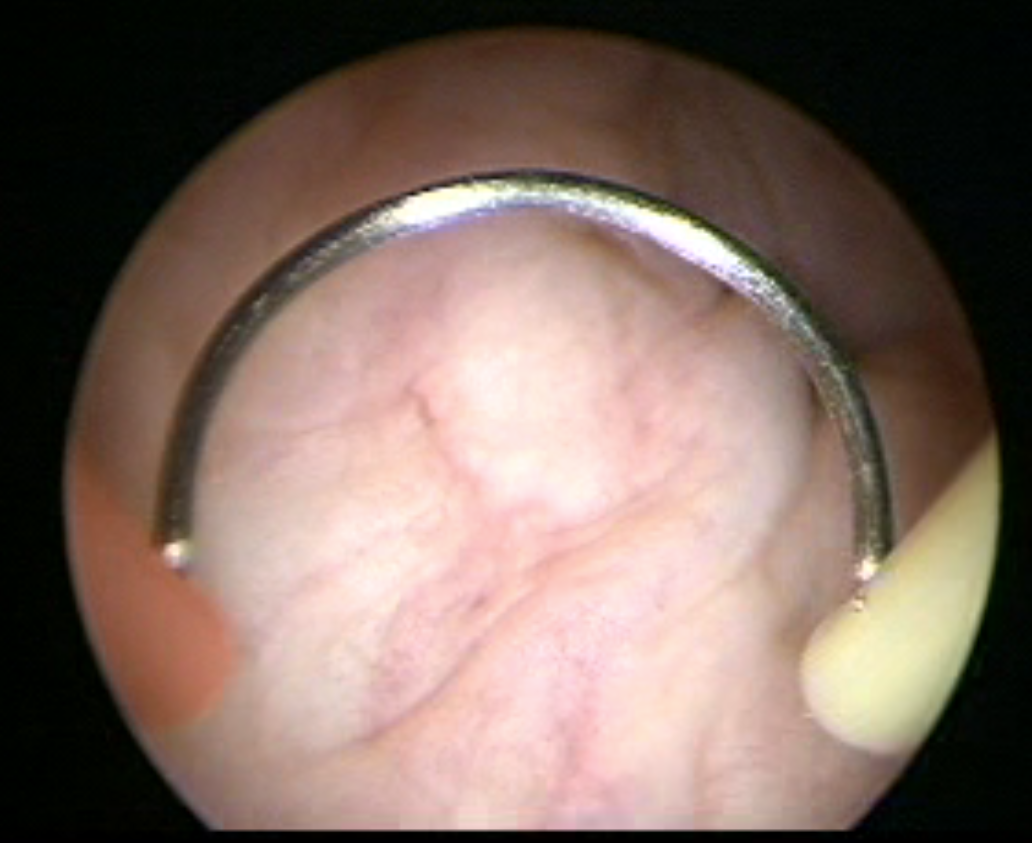
Modality: WLC
Class: Foreign bodies
Subclass: ResectionLoop
Lesion: L0
Bladder cancer association: No